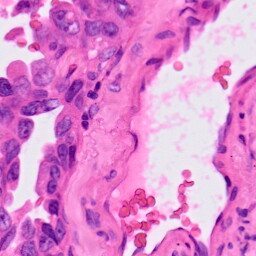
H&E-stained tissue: Lung